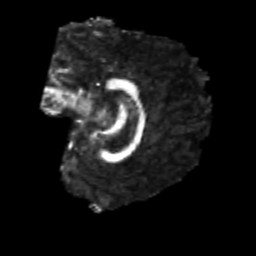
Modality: FA
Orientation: sagittal
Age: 24
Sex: male
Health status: healthy
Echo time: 0.074 s